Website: lowes
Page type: customer-info-address
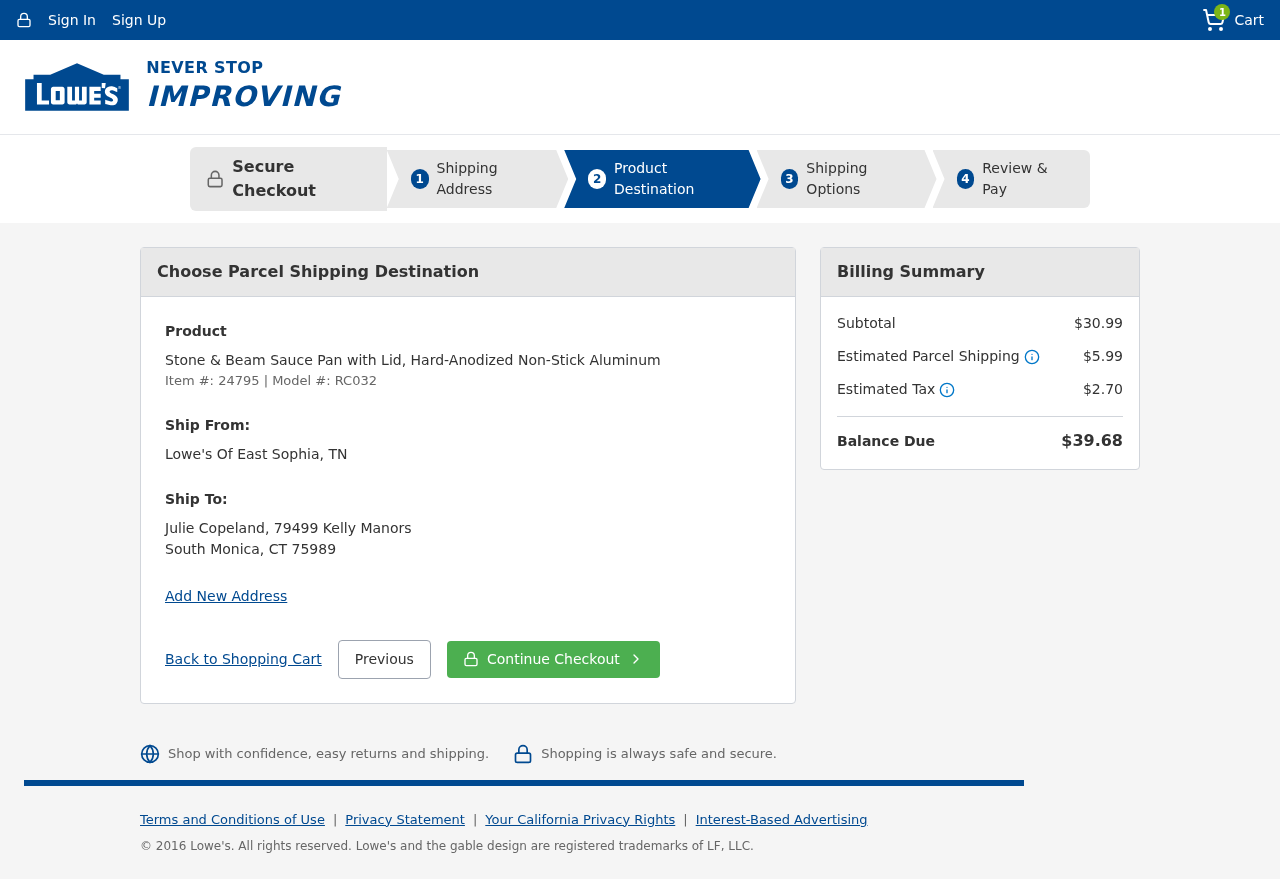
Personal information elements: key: PII_FULLNAME
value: Julie Copeland
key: PII_STREET
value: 79499 Kelly Manors
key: PII_CITY_STATE2
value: East Sophia, TN
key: PII_CITY_STATE_ZIP
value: South Monica, CT 75989
Product elements: key: PRODUCT1_NAME
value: Stone & Beam Sauce Pan with Lid, Hard-Anodized Non-Stick Aluminum
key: PRODUCT1_ITEM_NUMBER
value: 24795
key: PRODUCT1_MODEL_NUMBER
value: RC032
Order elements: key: ORDER_NUM_ITEMS
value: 1
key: ORDER_SUBTOTAL
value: $30.99
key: ORDER_SHIPPING_COST
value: $5.99
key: ORDER_TAX
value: $2.70
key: ORDER_TOTAL
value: $39.68